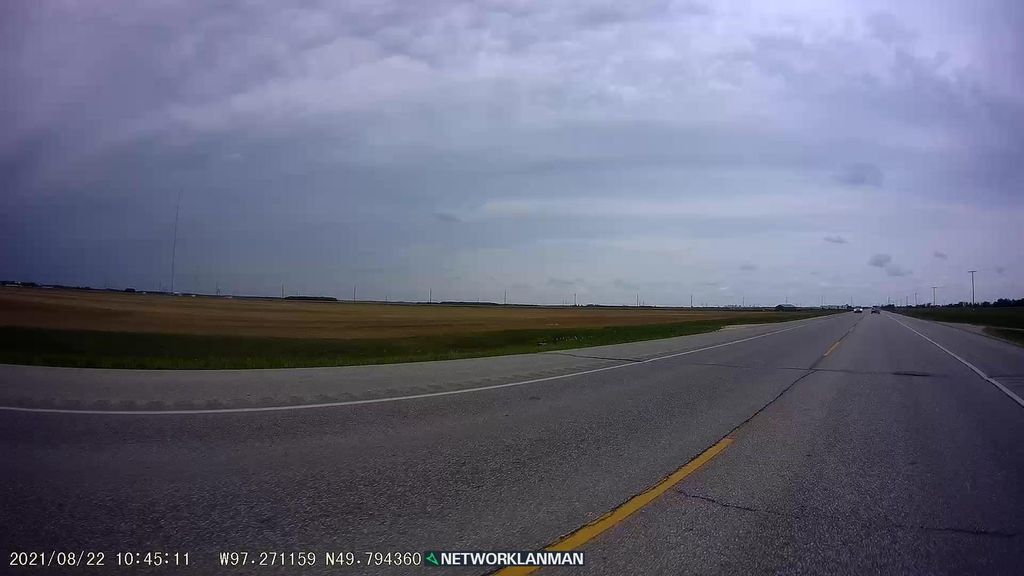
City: winnipeg